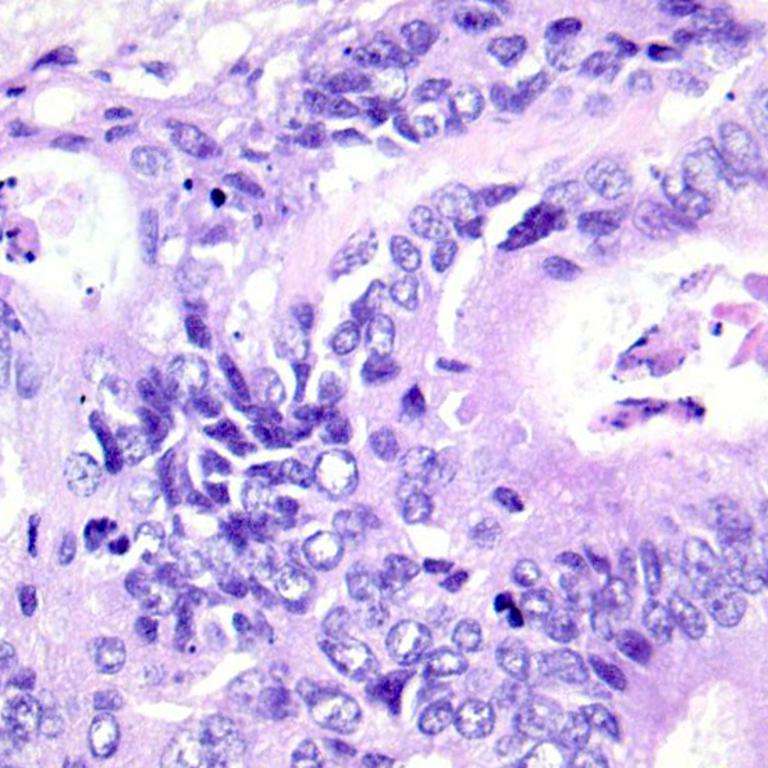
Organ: colon
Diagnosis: adenocarcinomas